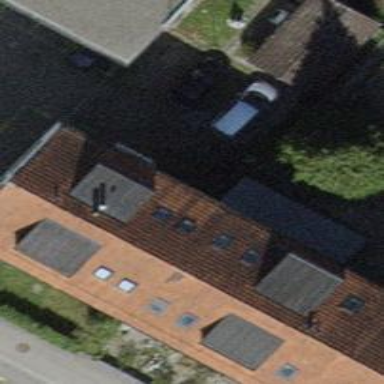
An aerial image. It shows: Apartments building with gabled tile roof.